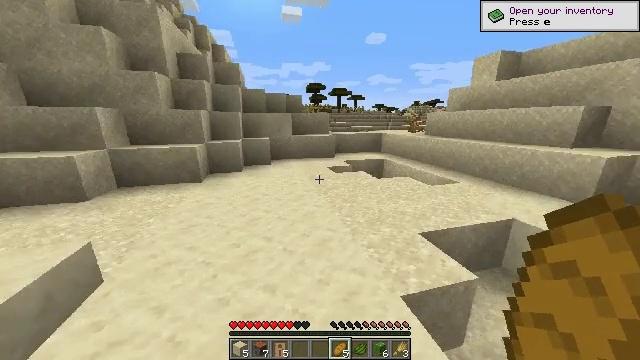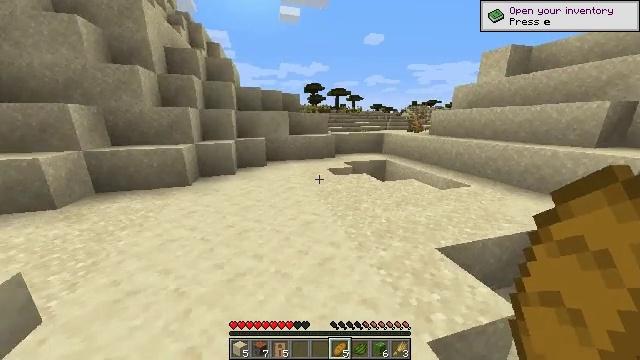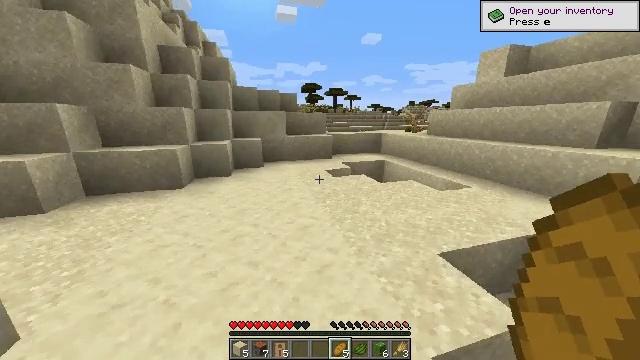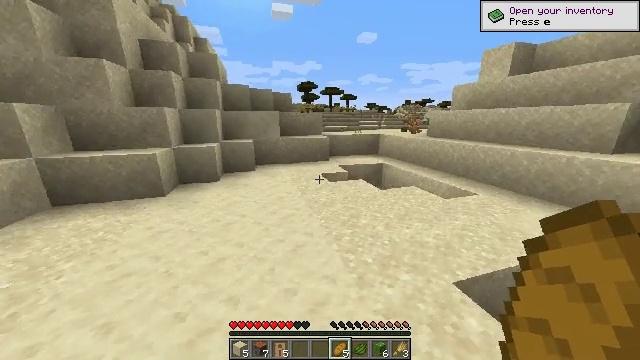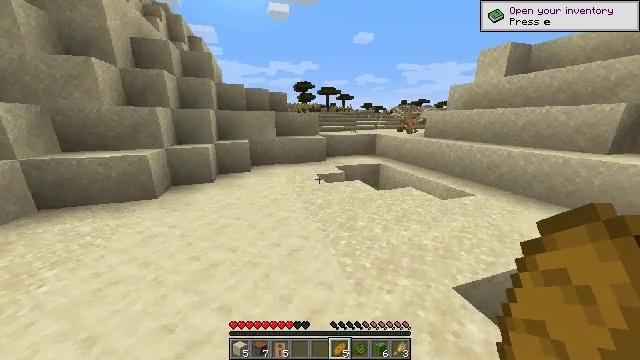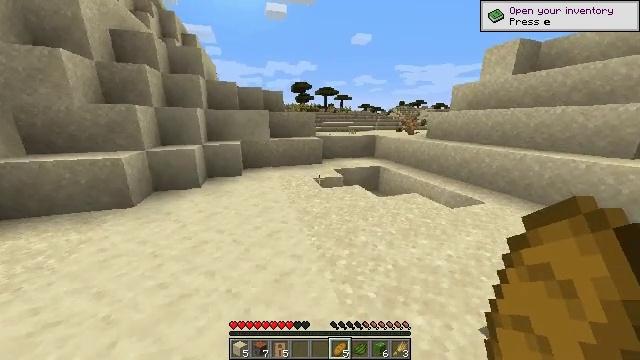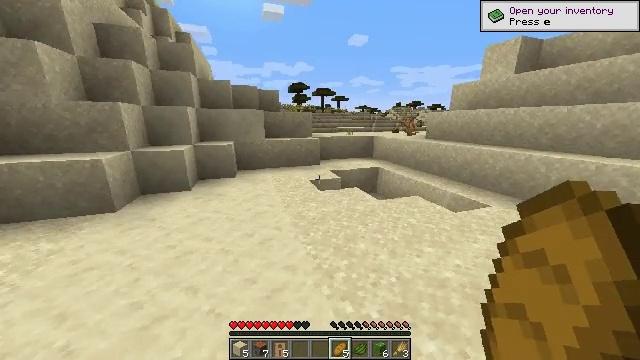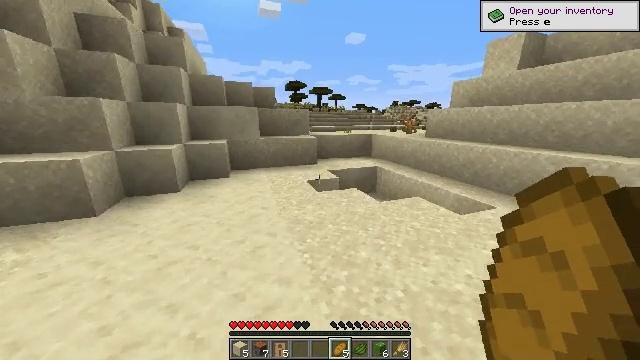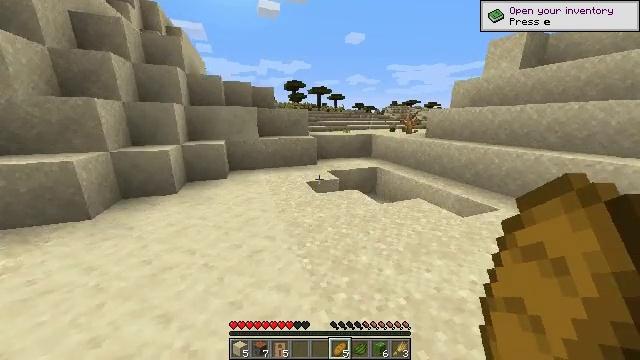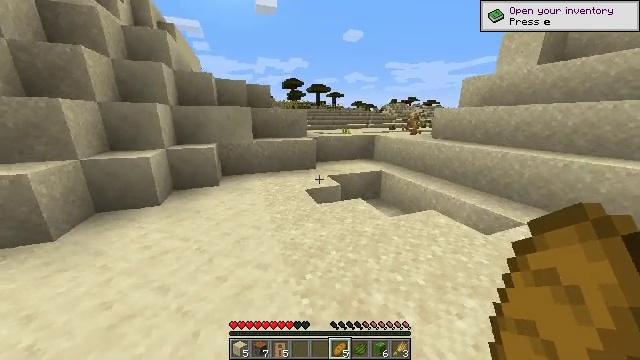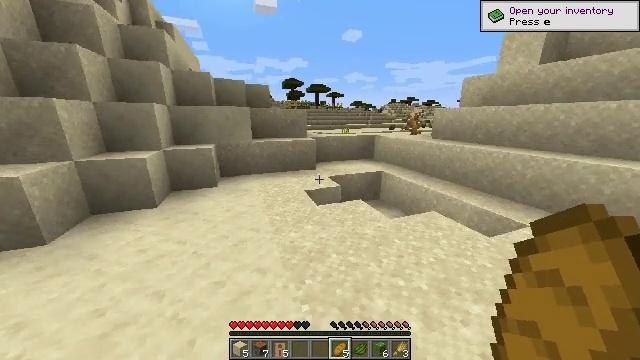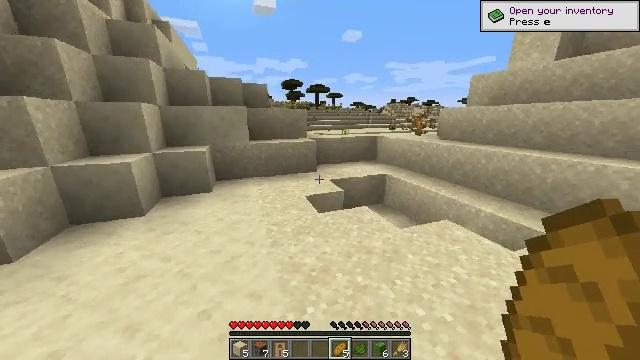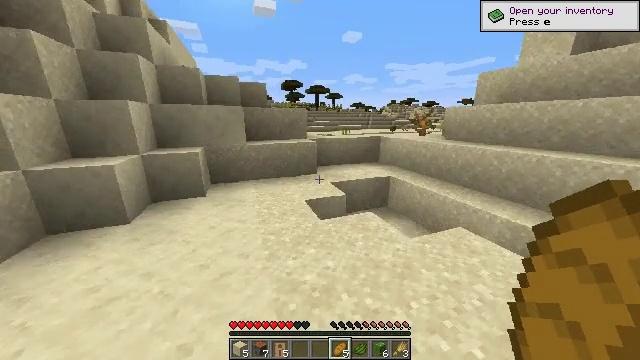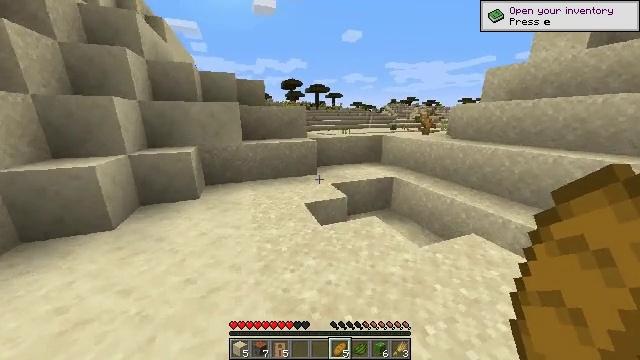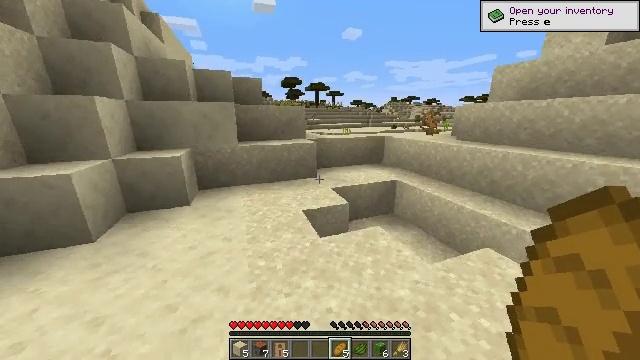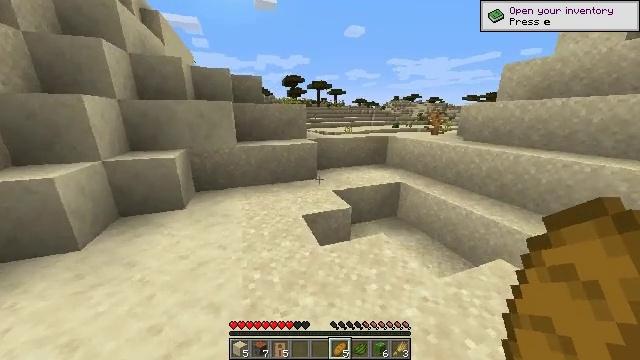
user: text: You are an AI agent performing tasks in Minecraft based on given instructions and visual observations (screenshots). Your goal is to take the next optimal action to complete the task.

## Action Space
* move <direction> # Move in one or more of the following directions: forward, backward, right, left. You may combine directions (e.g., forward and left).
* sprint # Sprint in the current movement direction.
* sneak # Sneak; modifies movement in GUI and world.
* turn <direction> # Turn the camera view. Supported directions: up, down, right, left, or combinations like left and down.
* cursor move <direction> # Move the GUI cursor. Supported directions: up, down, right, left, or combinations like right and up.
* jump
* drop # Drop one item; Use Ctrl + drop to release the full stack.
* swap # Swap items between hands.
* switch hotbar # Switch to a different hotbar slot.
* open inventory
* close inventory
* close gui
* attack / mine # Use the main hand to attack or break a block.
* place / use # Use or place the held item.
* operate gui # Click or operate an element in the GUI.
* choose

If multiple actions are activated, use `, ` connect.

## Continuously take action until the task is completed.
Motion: motion action
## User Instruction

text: Break the lime bed to pick it up.
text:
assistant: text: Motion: move forward
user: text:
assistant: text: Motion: move forward
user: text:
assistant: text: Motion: move forward, turn right
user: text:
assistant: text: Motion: move forward
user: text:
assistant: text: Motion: move forward
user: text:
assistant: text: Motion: move forward
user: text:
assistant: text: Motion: move forward
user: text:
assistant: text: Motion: move forward
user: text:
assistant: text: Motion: move forward
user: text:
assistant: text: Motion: move forward
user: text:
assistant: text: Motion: move forward
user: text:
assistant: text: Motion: move forward
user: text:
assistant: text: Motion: move forward
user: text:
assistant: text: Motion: move forward
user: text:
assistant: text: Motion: move forward
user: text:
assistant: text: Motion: move forward
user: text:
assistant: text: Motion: move forward
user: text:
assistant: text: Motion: move forward
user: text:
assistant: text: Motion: move forward
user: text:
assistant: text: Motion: move forward
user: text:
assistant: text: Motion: move forward
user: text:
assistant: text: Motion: move forward
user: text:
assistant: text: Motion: move forward
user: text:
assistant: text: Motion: move forward
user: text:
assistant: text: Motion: move forward, turn right
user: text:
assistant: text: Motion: move forward, turn right
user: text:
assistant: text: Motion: move forward, turn right
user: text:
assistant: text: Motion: move forward, turn right
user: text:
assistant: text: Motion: move forward, turn right
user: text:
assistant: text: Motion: move forward, turn right